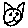
Label: cat